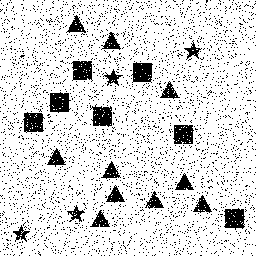
Squares: 7
Triangles: 10
Stars: 4
Total shapes: 21